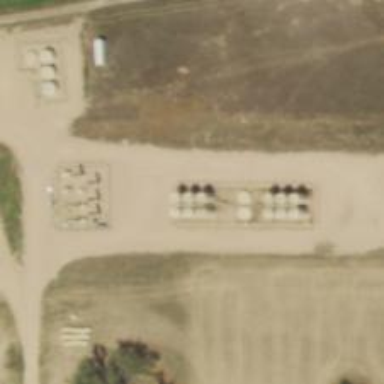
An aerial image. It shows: Storage tank that is man-made.